Aerial crown-view tile of a tropical tree (Barro Colorado Island, Panama), acquired 20241112:
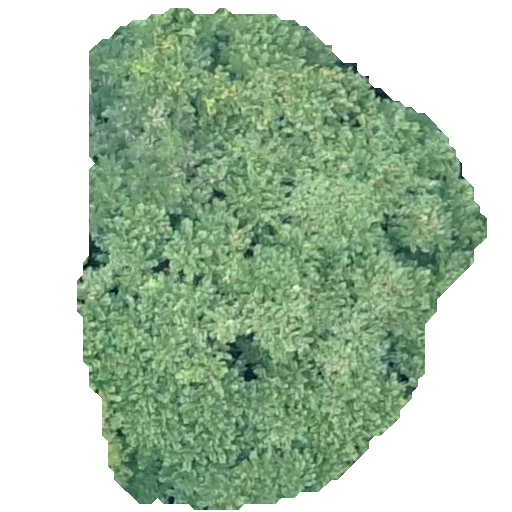
Species: Jacaranda copaia
GBIF accepted scientific name: Jacaranda copaia
Crown area: 238.045 m²